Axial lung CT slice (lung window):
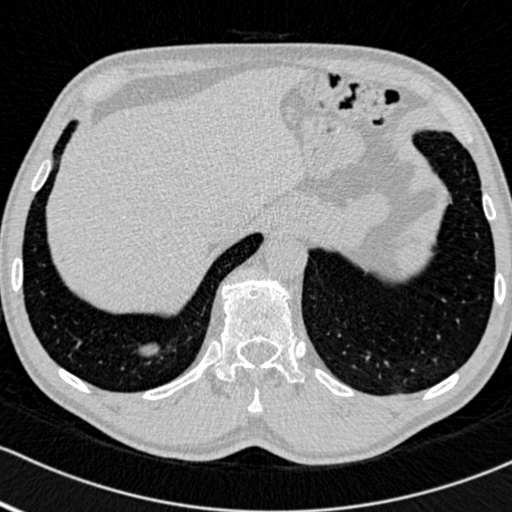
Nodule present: no